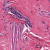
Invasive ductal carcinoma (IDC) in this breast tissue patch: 0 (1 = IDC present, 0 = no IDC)